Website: walmart
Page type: customer-info-address
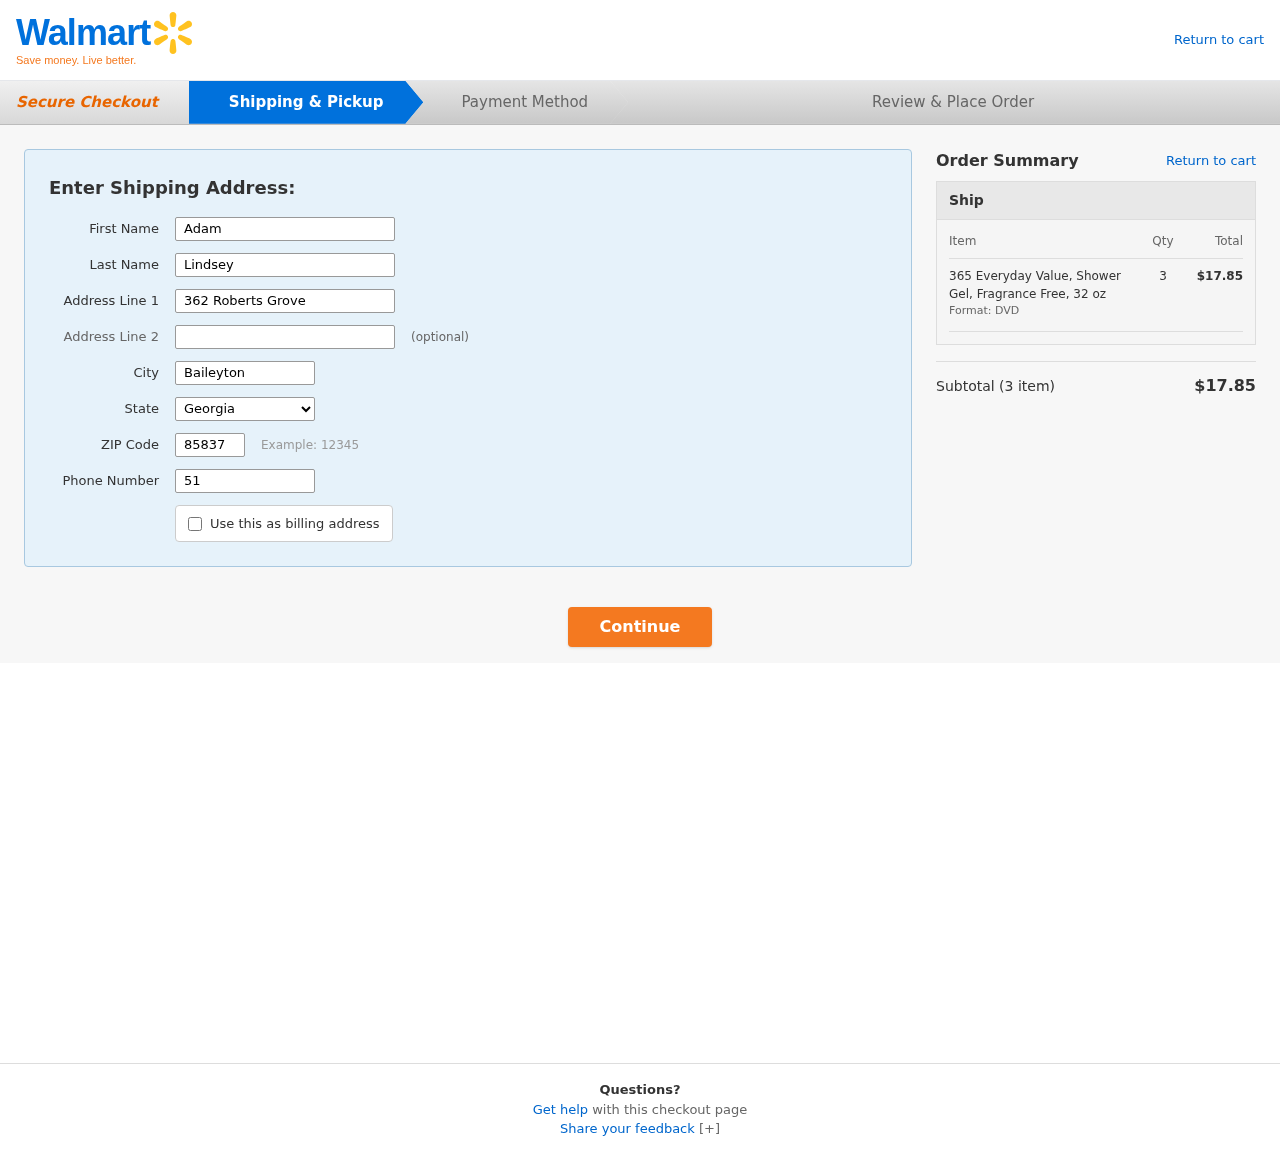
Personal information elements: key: PII_CITY
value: Baileyton
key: PII_FIRSTNAME
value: Adam
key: PII_LASTNAME
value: Lindsey
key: PII_PHONE
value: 5172084790
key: PII_POSTCODE
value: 85837
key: PII_STATE
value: Georgia
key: PII_STREET
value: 362 Roberts Grove
Product elements: key: PRODUCT1_NAME
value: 365 Everyday Value, Shower Gel, Fragrance Free, 32 oz
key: PRODUCT1_QUANTITY
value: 3
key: PRODUCT1_LINE_TOTAL
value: $17.85
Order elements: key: ORDER_NUM_ITEMS
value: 3
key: ORDER_SUBTOTAL
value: $17.85